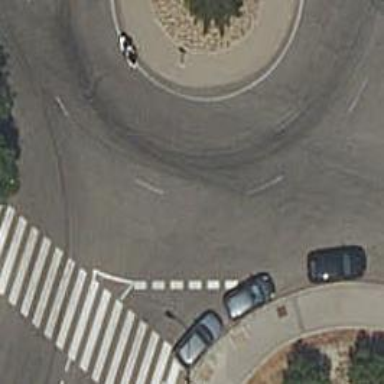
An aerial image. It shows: Residential road with roundabout.